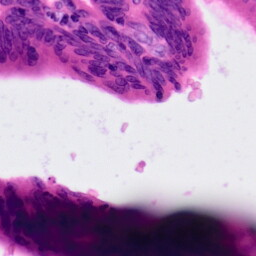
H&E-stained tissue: Colon